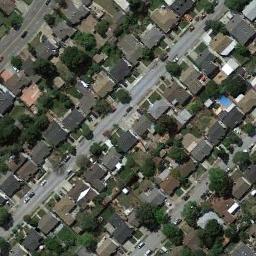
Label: dense_residential